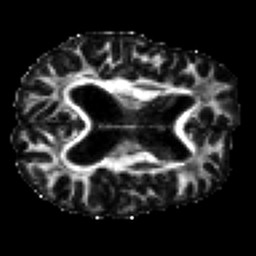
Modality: FA
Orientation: axial
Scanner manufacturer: siemens
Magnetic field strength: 3 T
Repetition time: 7.8 s
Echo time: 0.09 s